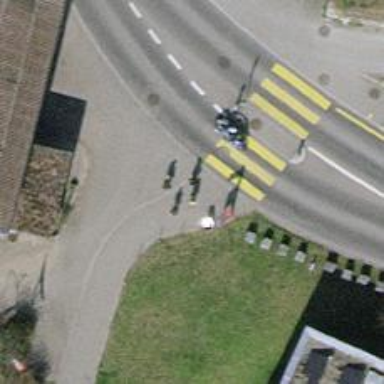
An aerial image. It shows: Bus stop with platform for public transport.